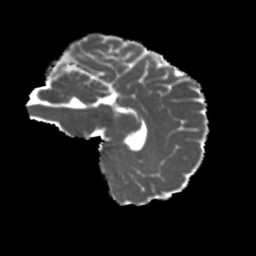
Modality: MD
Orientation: sagittal
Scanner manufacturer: siemens
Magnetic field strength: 3 T
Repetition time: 4 s
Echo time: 0.0594 s